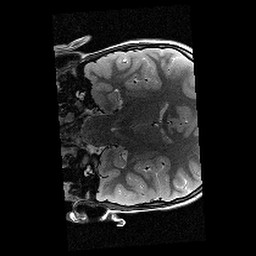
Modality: T2w
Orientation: coronal
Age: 9
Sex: female
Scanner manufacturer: siemens
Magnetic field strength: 3 T
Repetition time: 9.23 s
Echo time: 0.067 s